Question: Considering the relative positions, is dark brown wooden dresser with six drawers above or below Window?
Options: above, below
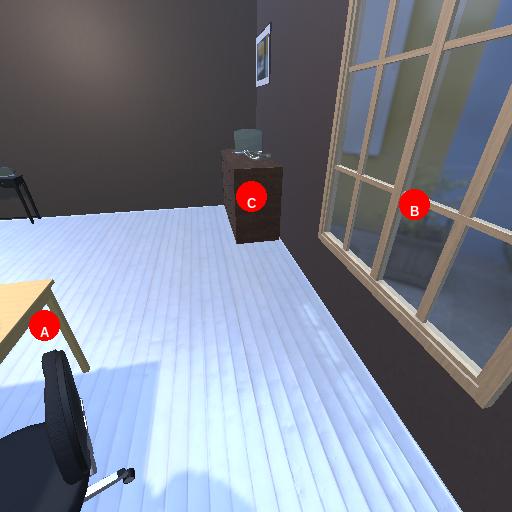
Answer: above